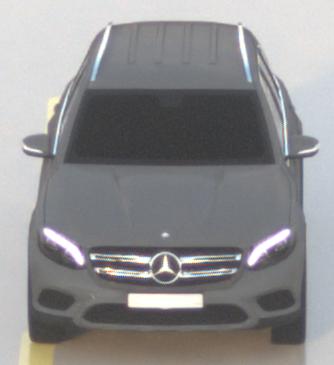
Make: Mercedes-Benz
Model: GLC 250
Detailed model: GLC (253)
Model produced from: 2015/09
Model produced until: 2018/05
Doors: 5
Color: gray
Road condition: wet road
Daytime: sunrise or sunset
Contrast: low contrast